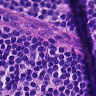
Metastatic tissue present: no